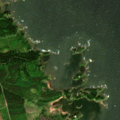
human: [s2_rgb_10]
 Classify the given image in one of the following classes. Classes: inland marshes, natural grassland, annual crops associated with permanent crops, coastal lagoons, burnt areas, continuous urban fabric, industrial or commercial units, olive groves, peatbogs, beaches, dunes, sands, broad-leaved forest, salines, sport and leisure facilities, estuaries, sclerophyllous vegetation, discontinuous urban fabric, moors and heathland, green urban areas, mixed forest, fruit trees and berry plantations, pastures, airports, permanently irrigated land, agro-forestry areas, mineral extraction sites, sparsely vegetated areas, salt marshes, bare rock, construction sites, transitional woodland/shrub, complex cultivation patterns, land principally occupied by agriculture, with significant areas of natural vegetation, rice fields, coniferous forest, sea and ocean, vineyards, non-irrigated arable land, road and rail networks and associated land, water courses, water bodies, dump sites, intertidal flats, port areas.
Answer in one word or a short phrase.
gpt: mixed forest, transitional woodland/shrub, sea and ocean